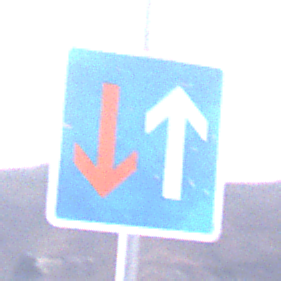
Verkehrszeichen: VorrangVorGegenverkehr
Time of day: Dusk
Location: Outdoor (Nature)
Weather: Clear
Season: NotSpecified
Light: Natural